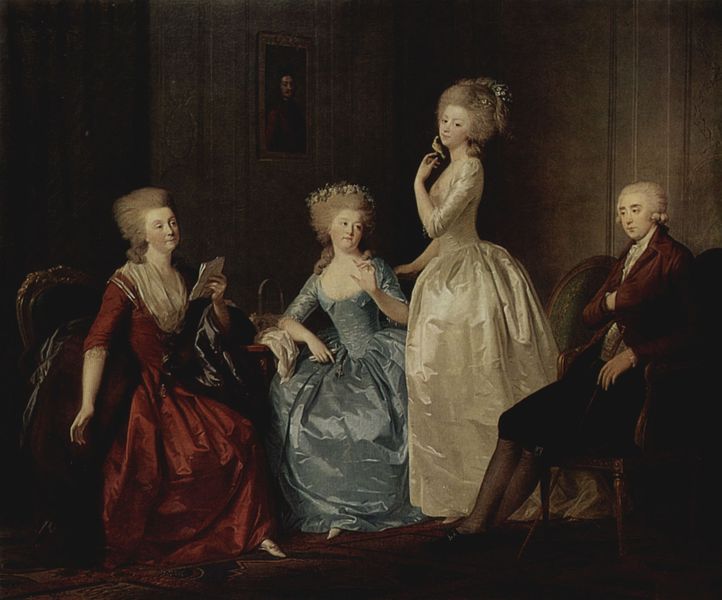
Titel: Porträt der Gräfin Saltykowa und ihrer Familie
Künstler: Johann Heinrich Wilhelm Tischbein
Standort: Sankt Petersburg
Institution: Eremitage
Schlagwörter: blau, dunkel, gemälde, gruppe, hand, mann, schatten, umhang, vogel, weiß, frauen, gelb, menschen, sitzen, abend, ausschnitt, braun, damen, finger, frankreich, frau, frisur, frisuren, grau, holz, kleid, kleider, licht, mund, raum, schmuck, schwarz, stuhl, stühle, zimmer, ölbild, blick, blüten, rot, schleier, tuch, beige, fächer, gesellschaft, teppich, anzug, bart, hemd, hose, jacke, wand, arm, arme, augen, barock, blass, falten, haarschmuck, kragen, rahmen, samt, stehen, bild, bildnis, gruppenportrait, gruppenporträt, herr, hände, innenraum, portrait, porträt, öl, boden, gewand, gold, haare, interieur, sessel, stoff, adel, drei, familie, gewänder, innen, klassizismus, rokkoko, tochter, oper, theater, dekolletee, dekoltee, locke, locken, madame, seide, vornehm, beine, hellblau, himmelblau, perücke, taille, bein, papier, sofa, ecke, röcke, schuhe, creme, taillen, romantik, polster, salon, tapete, zopf, glanz, halstuch, lesen, robe, stube, kammer, strumpf, couch, edel, satin, schwestern, vier, strümpfe, buch, zettel, kranz, gruppenbild, heft, schuhspitzen, biedermeier, karte, brief, korsett, garderobe, kniebundhose, stuhö, rokokko, perücken, töchter, revert, roben, billet, perrücke, toupiert, perrücken, corsage, barrock, kniehose, bleu, bleu blanc rouge, reifröcke, gebundenes system, abendgesellschaft, gelangweilt, konversation, hofdamen, coul de paris, famlie, affekt, drei damen, echauffiert, tupiert, anporträt, salondamen